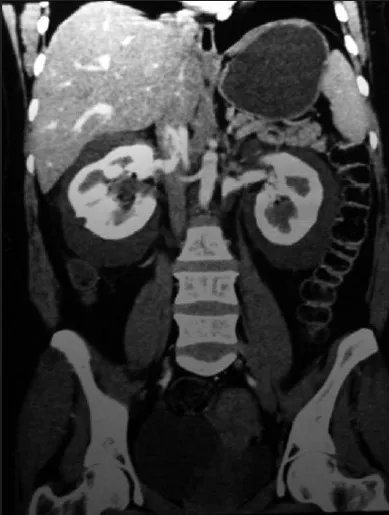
Coronal CT image showing bilateral perinephric collections with otherwise normal kidneys.
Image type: radiology (ct)